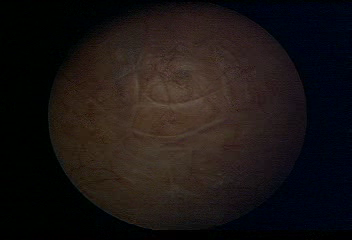
Modality: WLC
Class: Normal mucosa
Bladder cancer association: No